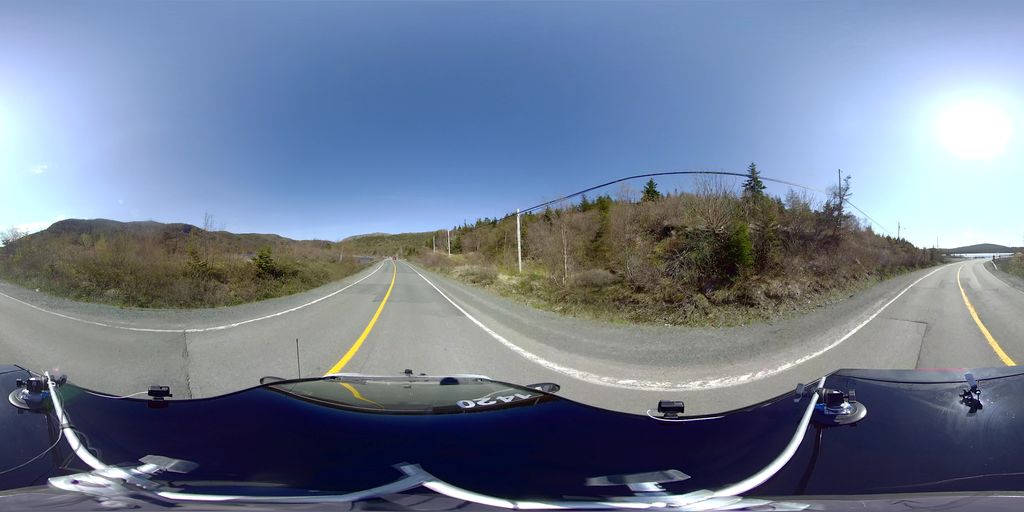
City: st_johns